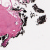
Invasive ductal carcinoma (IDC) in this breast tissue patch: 0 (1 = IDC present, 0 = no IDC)